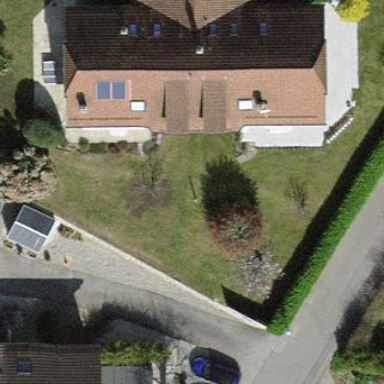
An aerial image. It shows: Detached building with hipped roof.